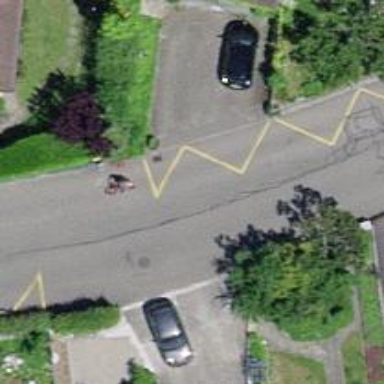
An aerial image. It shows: Bus stop with designated stop position for public transport.